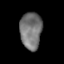
Tissue: skin
Cell type: Epithelial cells
Senescence score: 0.7866
Nuclear area (px): 787
Mean DAPI intensity: 116.262